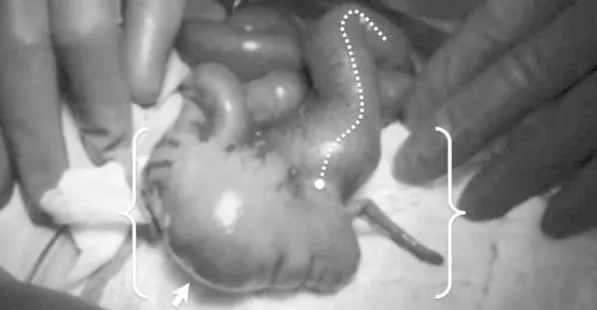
Colonic atresia. Terminal ileum (curved, dashed line); ileocecal valve (circle); 5-cm colon segment with appendix (brackets); blind-end (arrow).
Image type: radiology (x_ray)